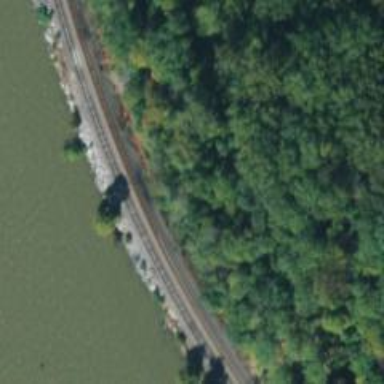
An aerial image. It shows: Railway siding with rails.